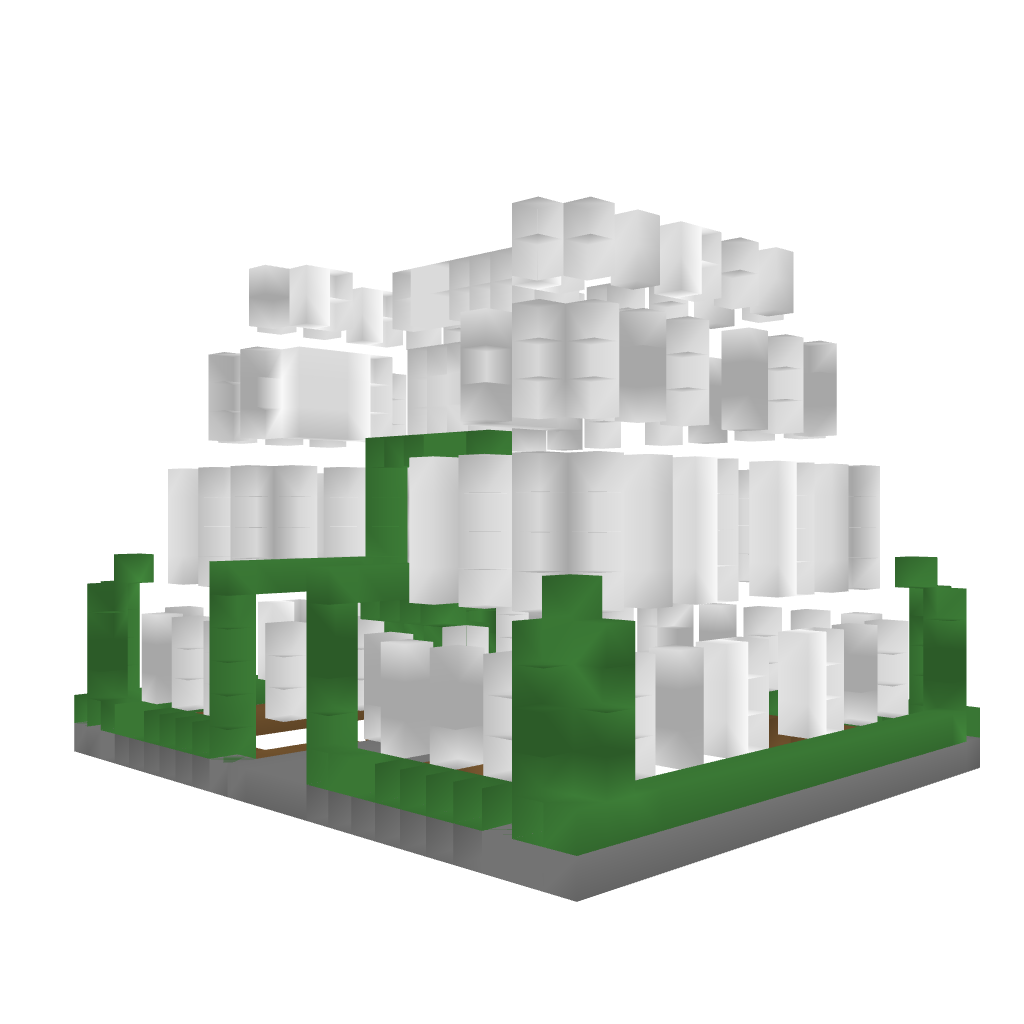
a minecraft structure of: Modern Government Building bad low quality